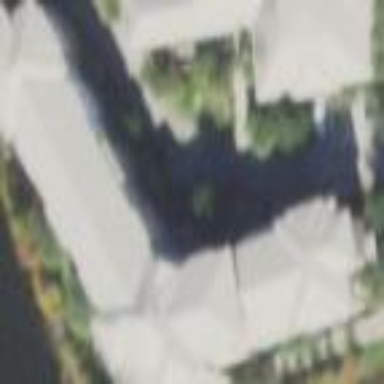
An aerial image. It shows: Dormitory building.